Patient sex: F
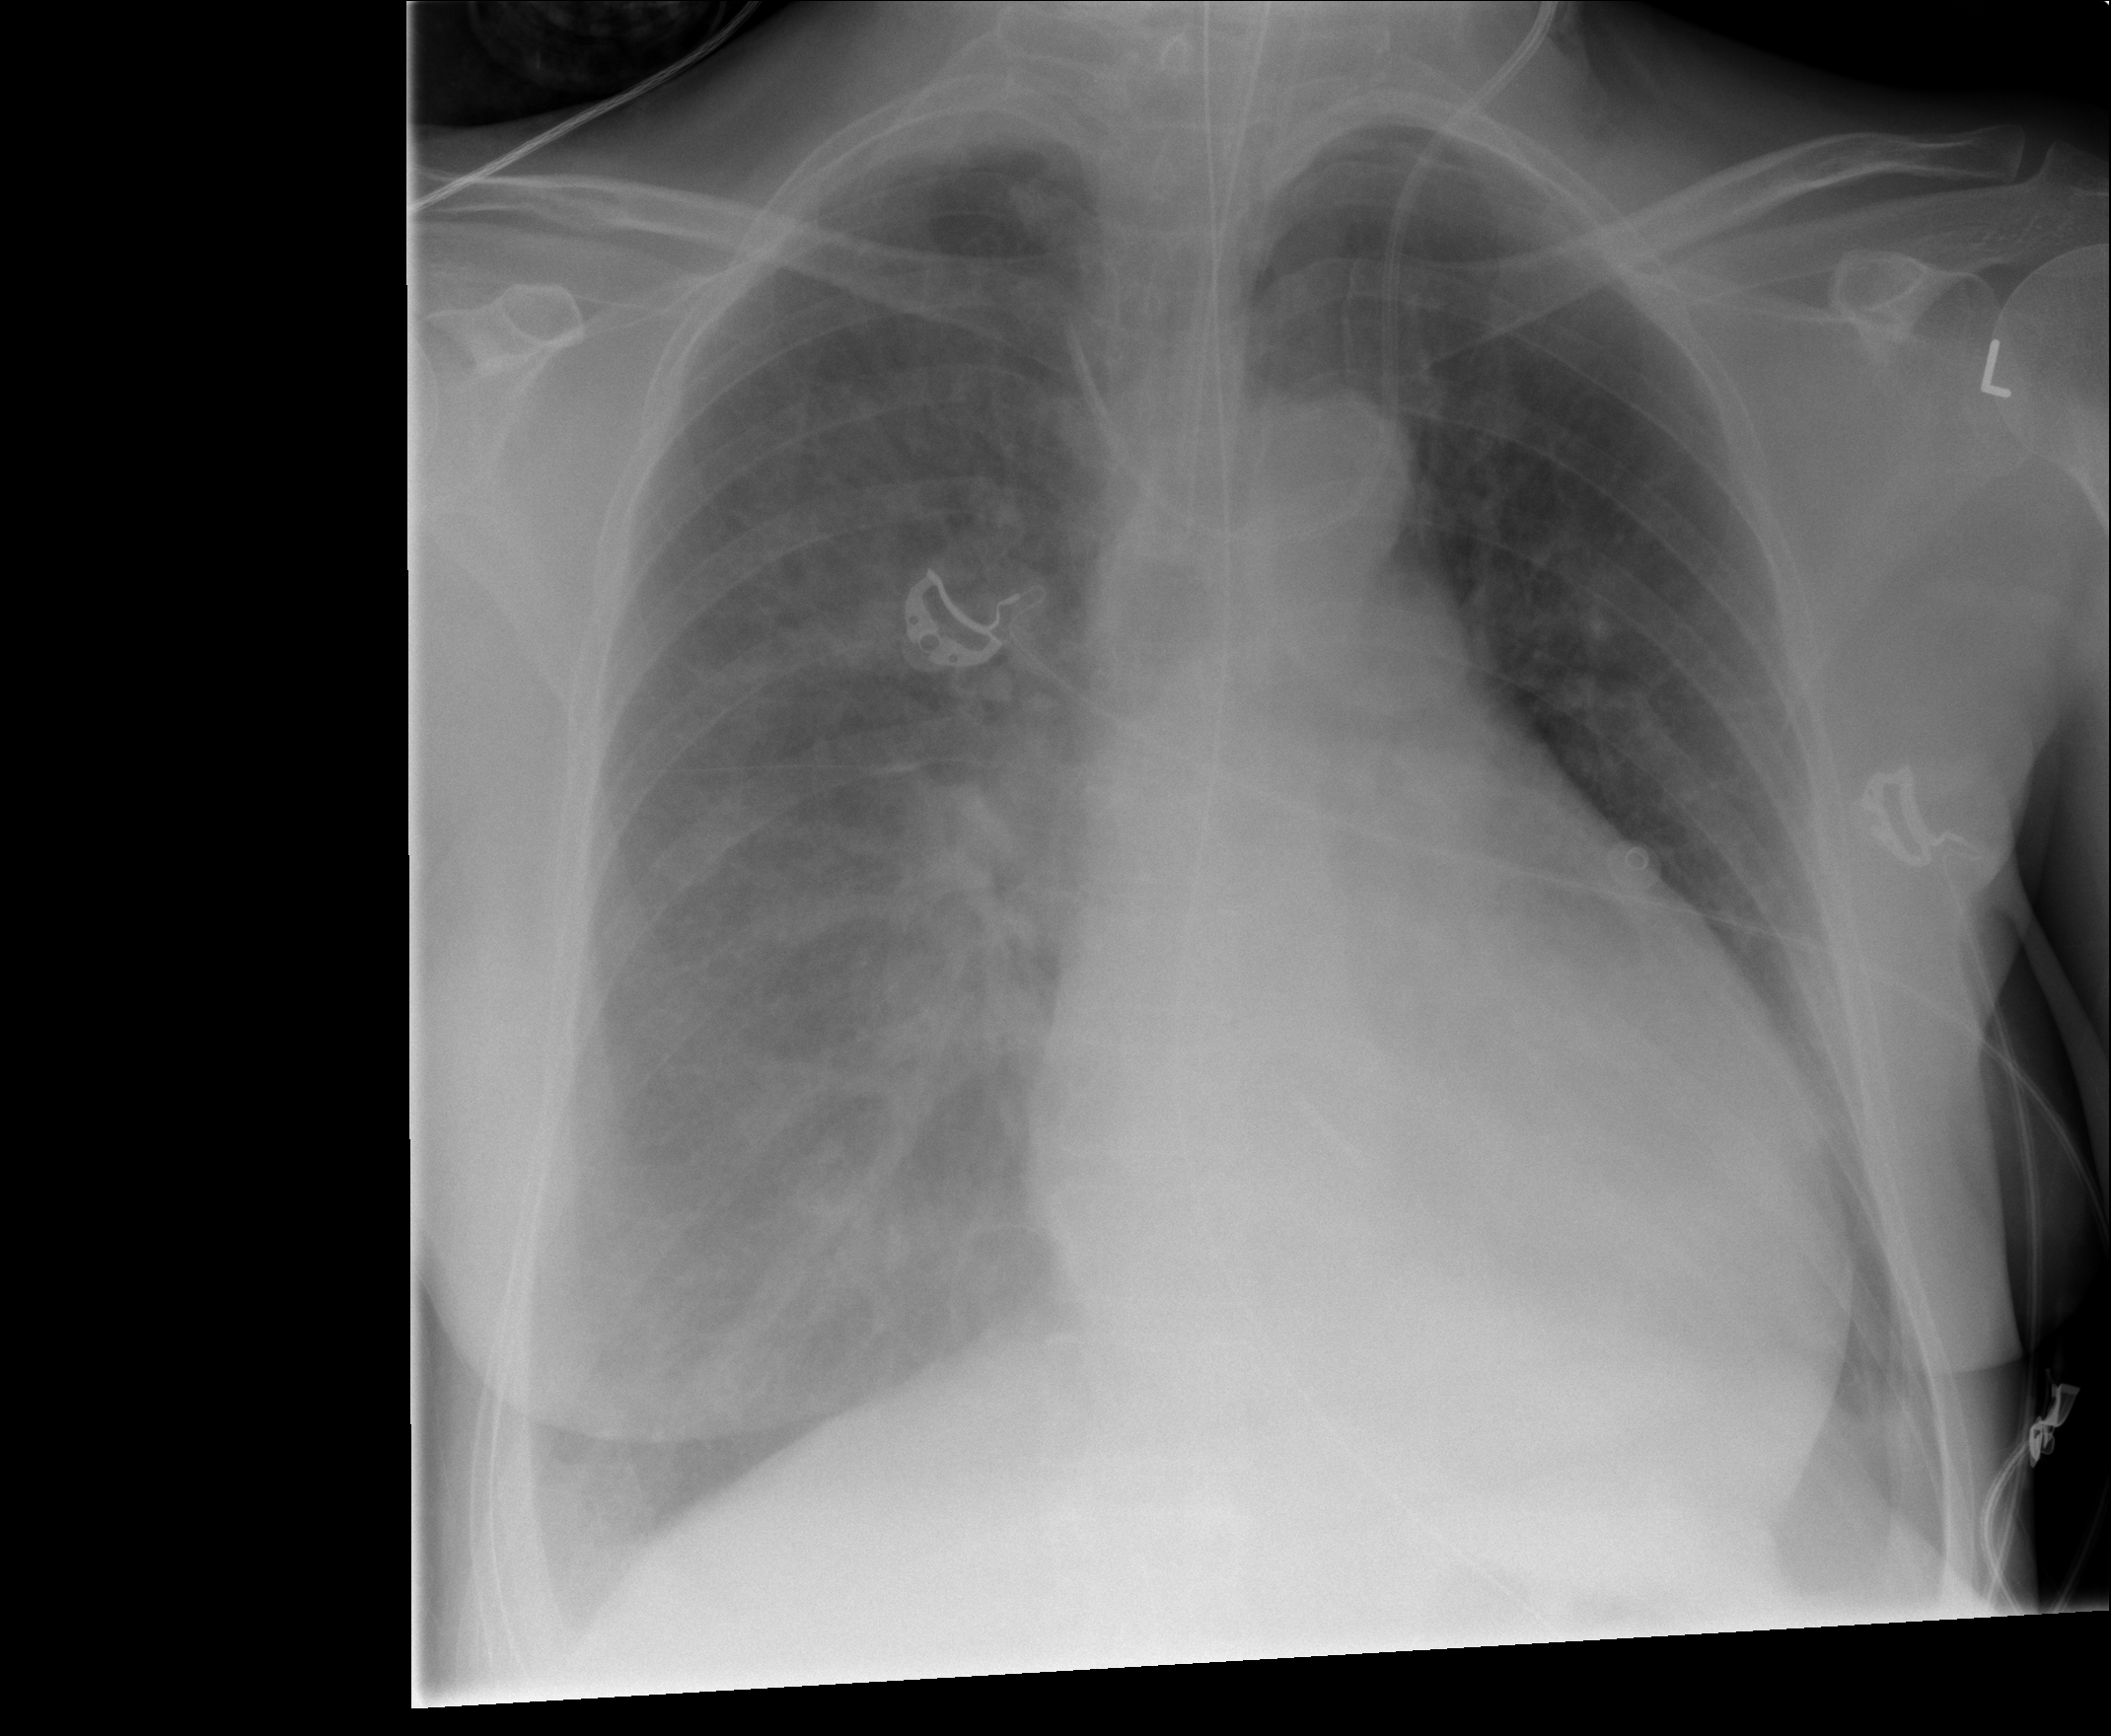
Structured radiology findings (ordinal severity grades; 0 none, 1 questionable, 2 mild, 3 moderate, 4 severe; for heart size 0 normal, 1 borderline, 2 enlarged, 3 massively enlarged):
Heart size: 2
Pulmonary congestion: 0
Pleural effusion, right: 1
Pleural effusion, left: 1
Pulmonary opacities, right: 0
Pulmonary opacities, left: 0
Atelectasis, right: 0
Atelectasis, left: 0